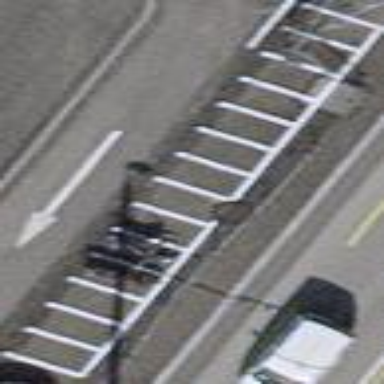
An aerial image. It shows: Motorcycle parking facility.